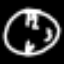
Label: clock